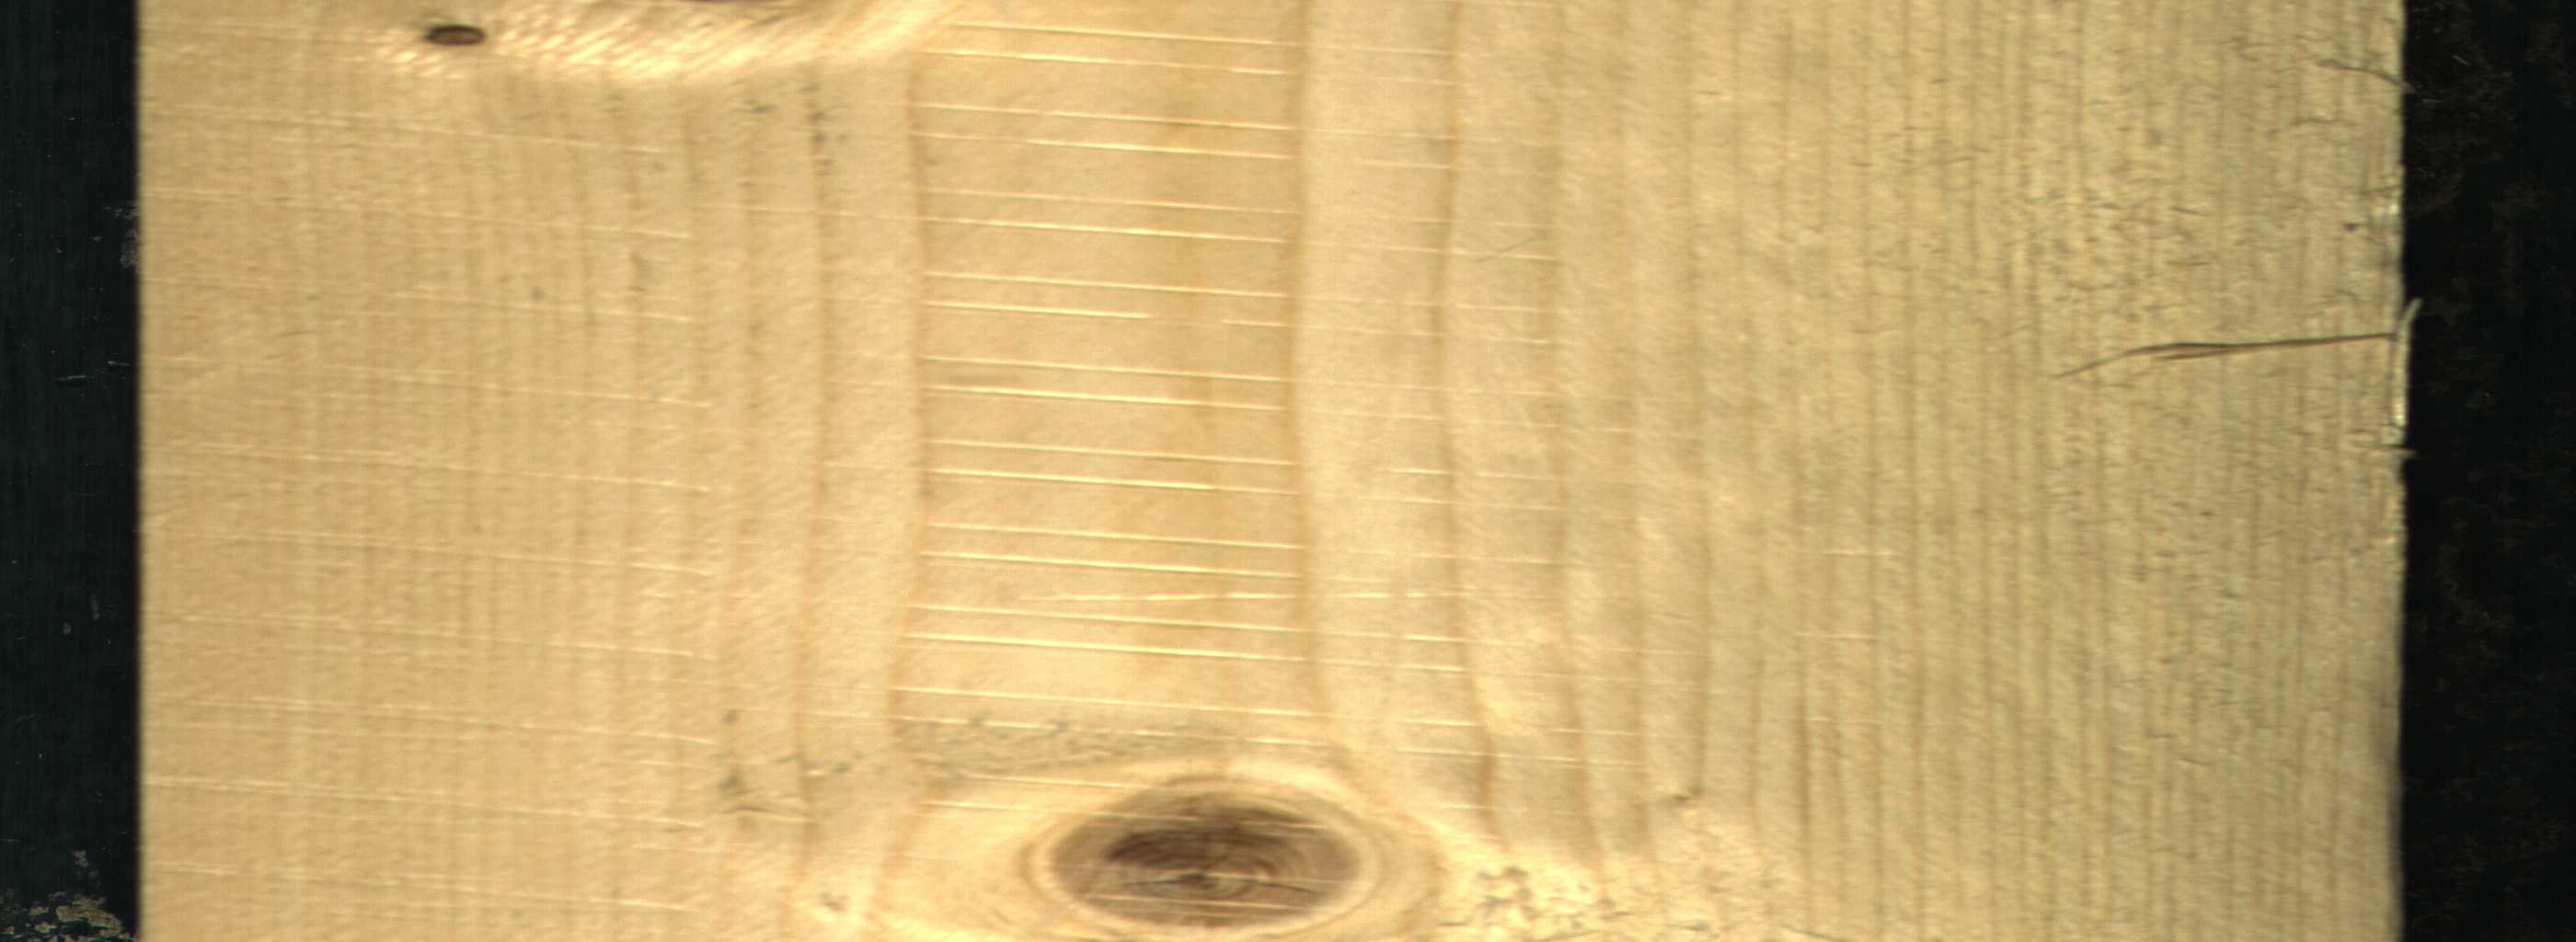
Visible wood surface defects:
Dead_Knot
Dead_Knot
Dead_Knot
Live_Knot
Live_Knot